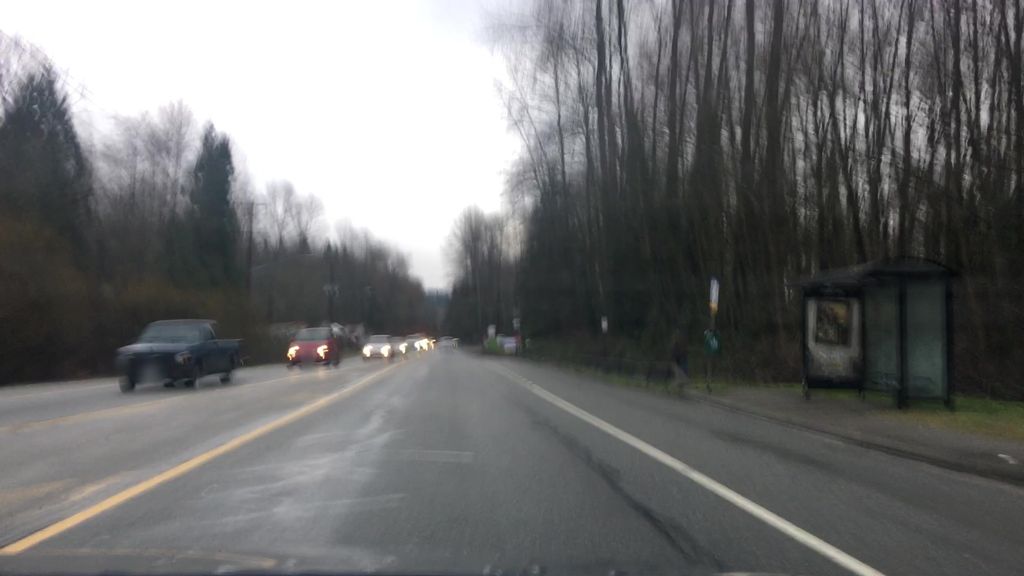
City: vancouver